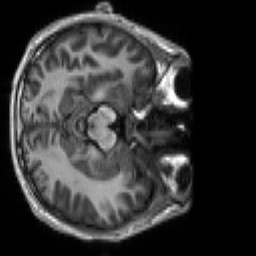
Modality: T1w
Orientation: axial
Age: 19
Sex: male
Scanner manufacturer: siemens
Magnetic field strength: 3 T
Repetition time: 2.3 s
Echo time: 0.00267 s